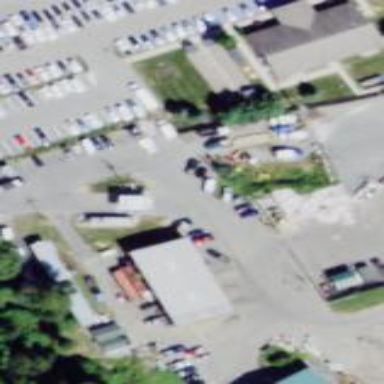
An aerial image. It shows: Recycling center.